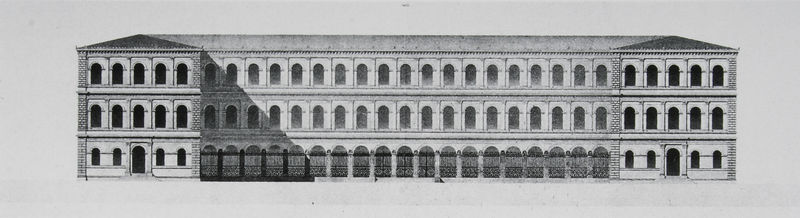
Titel: Studienentwurf Universität
Künstler: Karl Klumpp
Standort: München
Institution: Architekturmuseum der Technischen Universität
Schlagwörter: flügel, schatten, dreieck, fenster, grau, hell, licht, schwarz, skizze, säulen, tür, zeichnung, anlage, dach, gebäude, haus, schloss, architektur, lang, sockel, stein, drei, front, renaissance, ansicht, bogen, fassade, türen, giebel, grafik, pilaster, rundbogen, treppe, architecture, symmetrie, tor, galerie, bögen, eingang, eingänge, arkade, münchen, palast, palazzo, rundfenster, mauerwerk, schnitt, schwarzweiss, entwurf, arkaden, portal, rustika, villa, sims, gesims, skulpturen, plastiken, resalit, rundbögen, building, vorderansicht, geschosse, plan, achsen, breit, black and white, laubengang, stockwerke, gebüde, symetrisch, bau, geschoss, klenze, säulengang, aufriss, architekturzeichnung, kollonaden, profanbau, pinakothek, satteldach, rustica, kolonaden, halbsäulen, giebeldach, pencil, shadows, contrast, alte pinakothek, dunkell, resallit, resaliten, resalliten, pointilism, u, grayscale, 3 stockwerke, 3stöckig, dfgdfg, fgfdg, fdgdfg, fgdgd